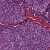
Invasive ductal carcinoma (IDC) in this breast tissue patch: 1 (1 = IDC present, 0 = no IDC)